Question: Im getting below error when im going to rebuild my setup project in visual studio 2015.Please advice to resolve this:

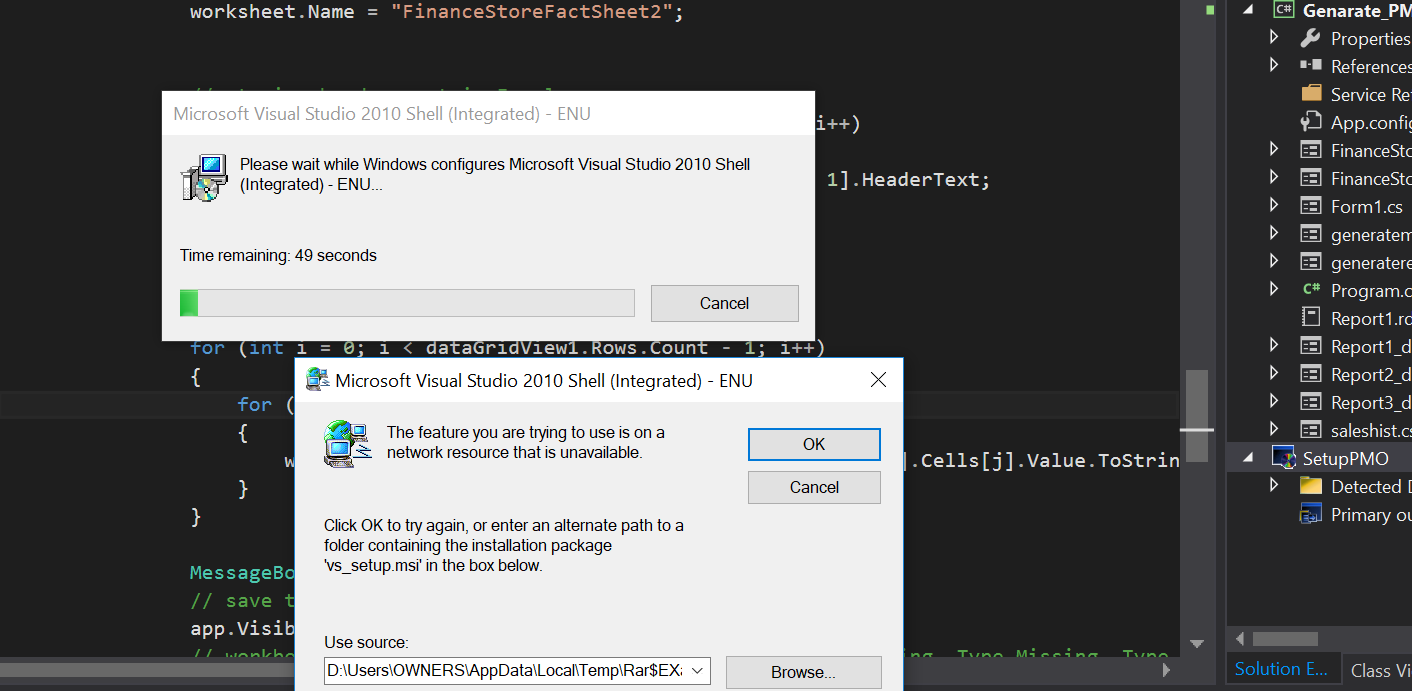
Answer: The message means that the install of Visual Studio 2010 Shell (Integrated) is broken, so Windows is attempting to repair it. Also, it looks like it was installed from the internet, which resulted in the setup being performed from a temp folder that has since been deleted. It is always better to download the setup (such as the MSI file) and save it somewhere. It is also possible that the C:\Windows\installer folder has been damaged or has had files deleted because normally the repair would be performed from there, which might have been happening for a long time but you wouldn't have noticed until the cached MSI file was removed from /windows/installer.
The fix is to get hold of the exact same MSI file that was used to install VS 2010 Shell MSI file and save it somewhere, and browse to it when this happens again.
The cause might be a conflict between VS 2010 and VS 2015, or some removed or changed shared files. The application event log will have an MsiInstaller entry that says what is missing.